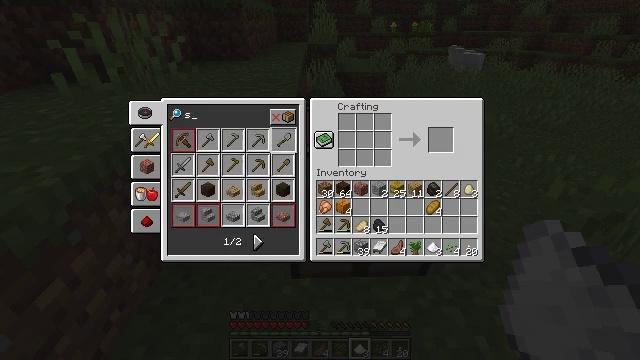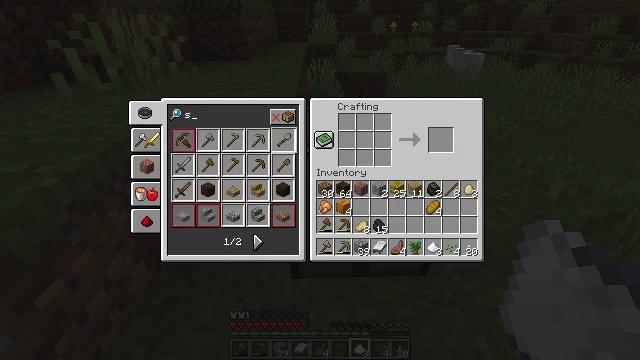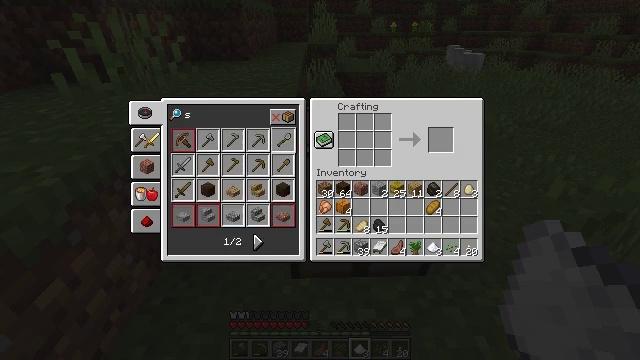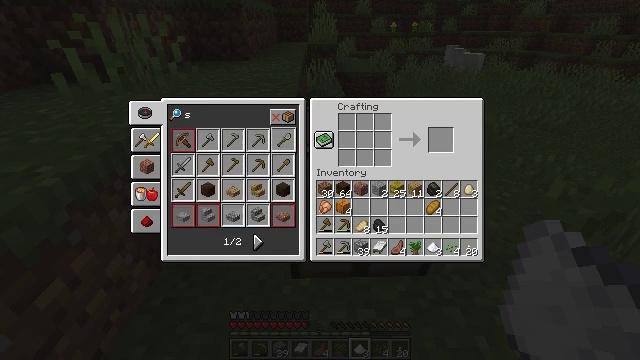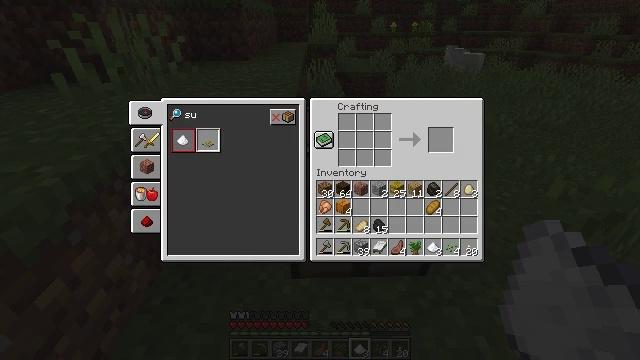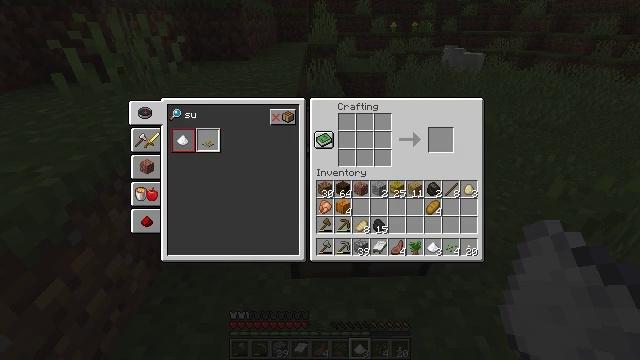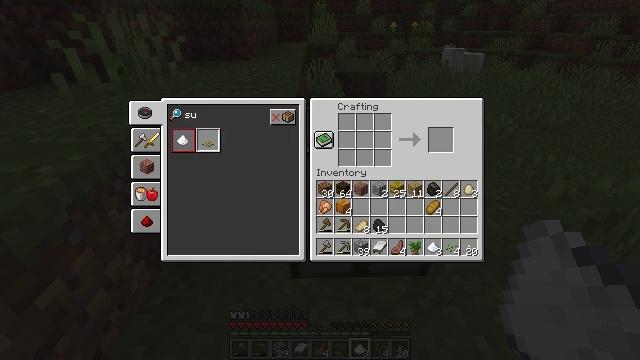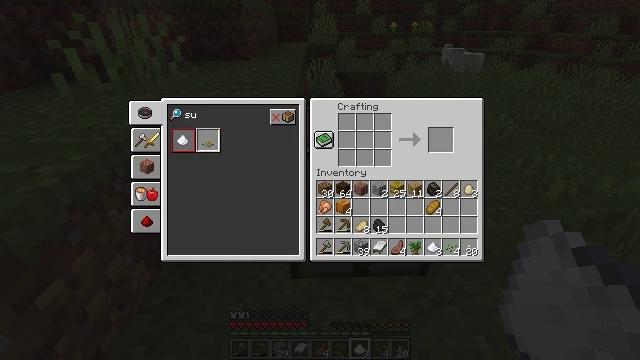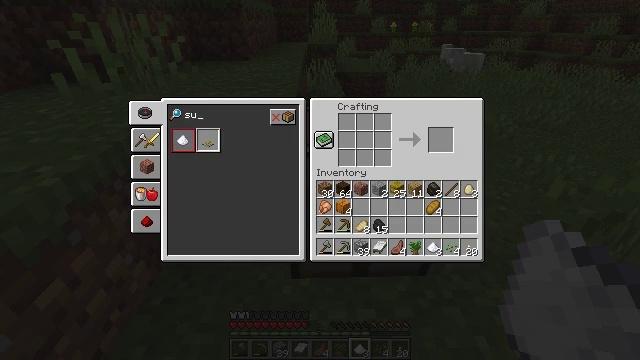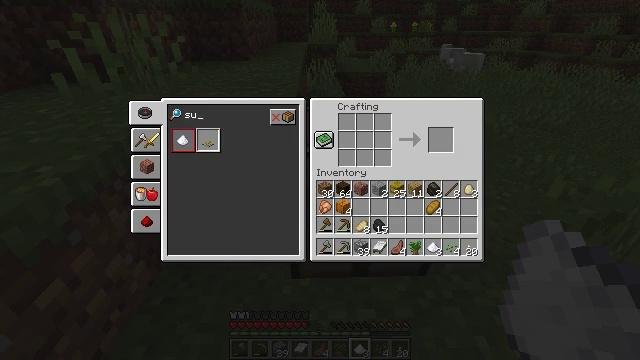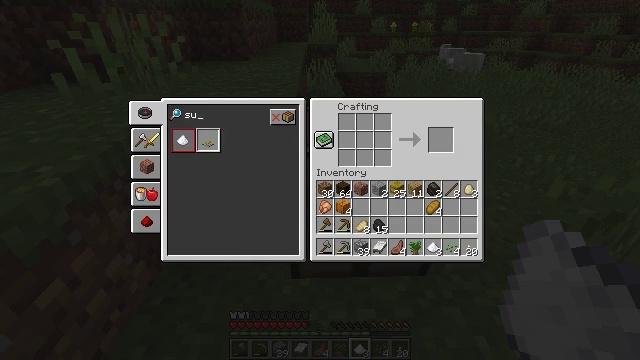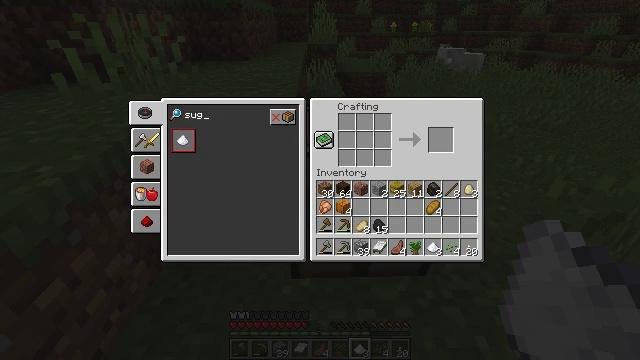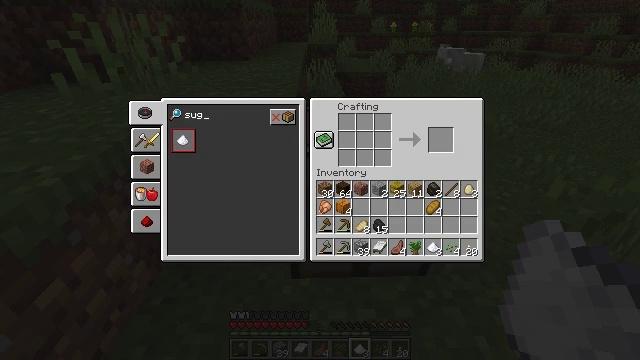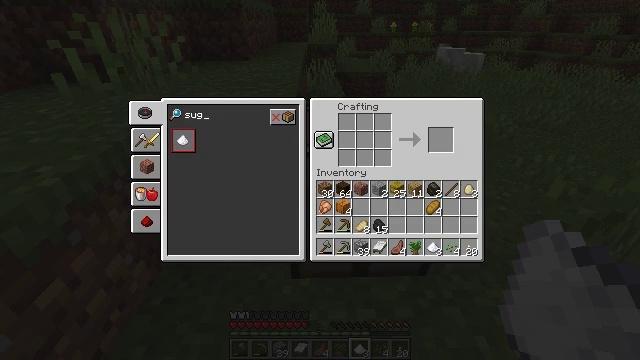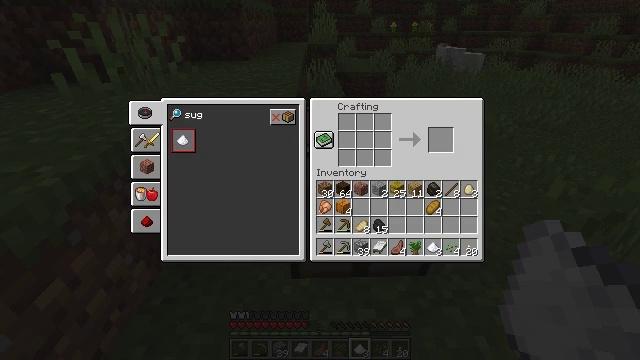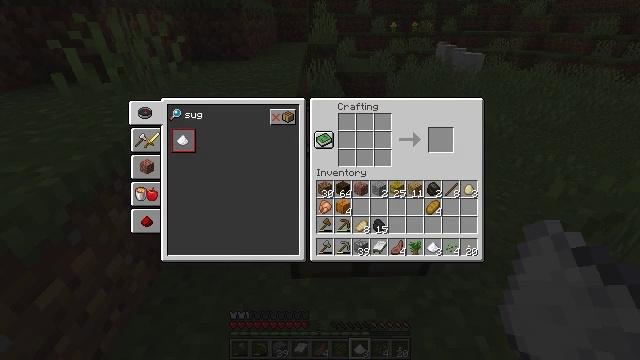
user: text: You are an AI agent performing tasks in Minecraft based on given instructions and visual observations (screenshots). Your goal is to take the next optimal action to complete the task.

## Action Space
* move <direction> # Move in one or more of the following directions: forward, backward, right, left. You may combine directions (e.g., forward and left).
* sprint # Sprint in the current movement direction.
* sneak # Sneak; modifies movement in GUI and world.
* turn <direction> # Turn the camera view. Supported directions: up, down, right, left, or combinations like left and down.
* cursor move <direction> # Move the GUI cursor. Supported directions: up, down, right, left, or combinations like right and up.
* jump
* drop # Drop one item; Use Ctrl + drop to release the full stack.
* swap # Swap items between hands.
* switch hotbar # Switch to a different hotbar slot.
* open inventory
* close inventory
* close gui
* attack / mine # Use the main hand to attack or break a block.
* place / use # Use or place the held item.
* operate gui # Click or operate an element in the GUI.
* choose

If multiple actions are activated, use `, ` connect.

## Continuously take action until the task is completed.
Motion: motion action
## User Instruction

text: Craft a pumpkin pie.
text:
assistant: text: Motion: no_op
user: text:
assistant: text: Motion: no_op
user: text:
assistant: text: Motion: no_op
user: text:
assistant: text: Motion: no_op
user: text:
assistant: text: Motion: no_op
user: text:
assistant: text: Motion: no_op
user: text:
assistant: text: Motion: no_op
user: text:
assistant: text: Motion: no_op
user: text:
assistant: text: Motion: no_op
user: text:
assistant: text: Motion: no_op
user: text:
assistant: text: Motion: no_op
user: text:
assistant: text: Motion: no_op
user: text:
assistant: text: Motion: no_op
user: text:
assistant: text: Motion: no_op
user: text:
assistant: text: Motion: no_op
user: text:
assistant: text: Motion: no_op
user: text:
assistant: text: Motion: no_op
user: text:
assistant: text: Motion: no_op
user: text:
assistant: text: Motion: no_op
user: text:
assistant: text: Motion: no_op
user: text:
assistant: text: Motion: no_op
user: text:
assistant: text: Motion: no_op
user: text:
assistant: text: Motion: no_op
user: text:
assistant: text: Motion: no_op
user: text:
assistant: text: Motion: no_op
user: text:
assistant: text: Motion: no_op
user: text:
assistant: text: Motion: no_op
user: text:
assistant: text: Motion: no_op
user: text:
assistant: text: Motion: no_op
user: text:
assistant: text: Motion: no_op